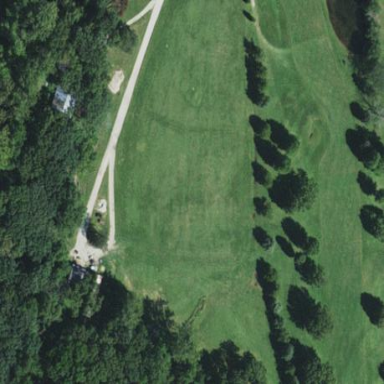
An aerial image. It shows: Grassy area designated as driving range for golf.